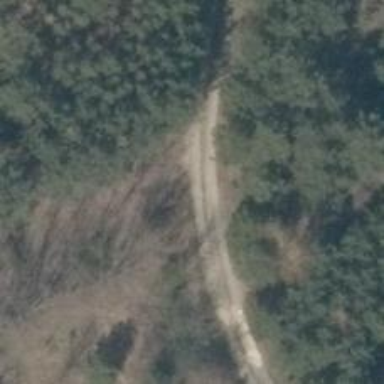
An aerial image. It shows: Gravel track of grade3 type.